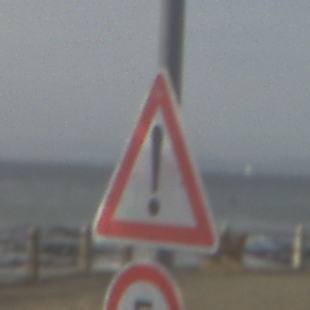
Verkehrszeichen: Gefahrenstelle
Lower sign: Geschwindigkeit5
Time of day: MorningAfternoon
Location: Outdoor (Suburban)
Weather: PartlyCloudy
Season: NotSpecified
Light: Natural